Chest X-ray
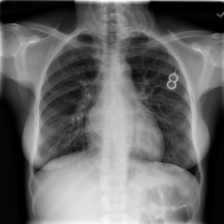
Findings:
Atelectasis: negative
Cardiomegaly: negative
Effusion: negative
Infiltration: negative
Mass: negative
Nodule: negative
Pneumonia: negative
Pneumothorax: negative
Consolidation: negative
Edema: negative
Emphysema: negative
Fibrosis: negative
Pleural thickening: negative
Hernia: negative